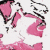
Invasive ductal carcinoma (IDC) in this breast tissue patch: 0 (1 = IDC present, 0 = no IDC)